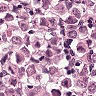
Metastatic tissue present: yes